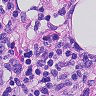
Metastatic tissue present: no